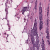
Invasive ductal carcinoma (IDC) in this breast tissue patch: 1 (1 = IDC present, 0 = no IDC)